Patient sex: M
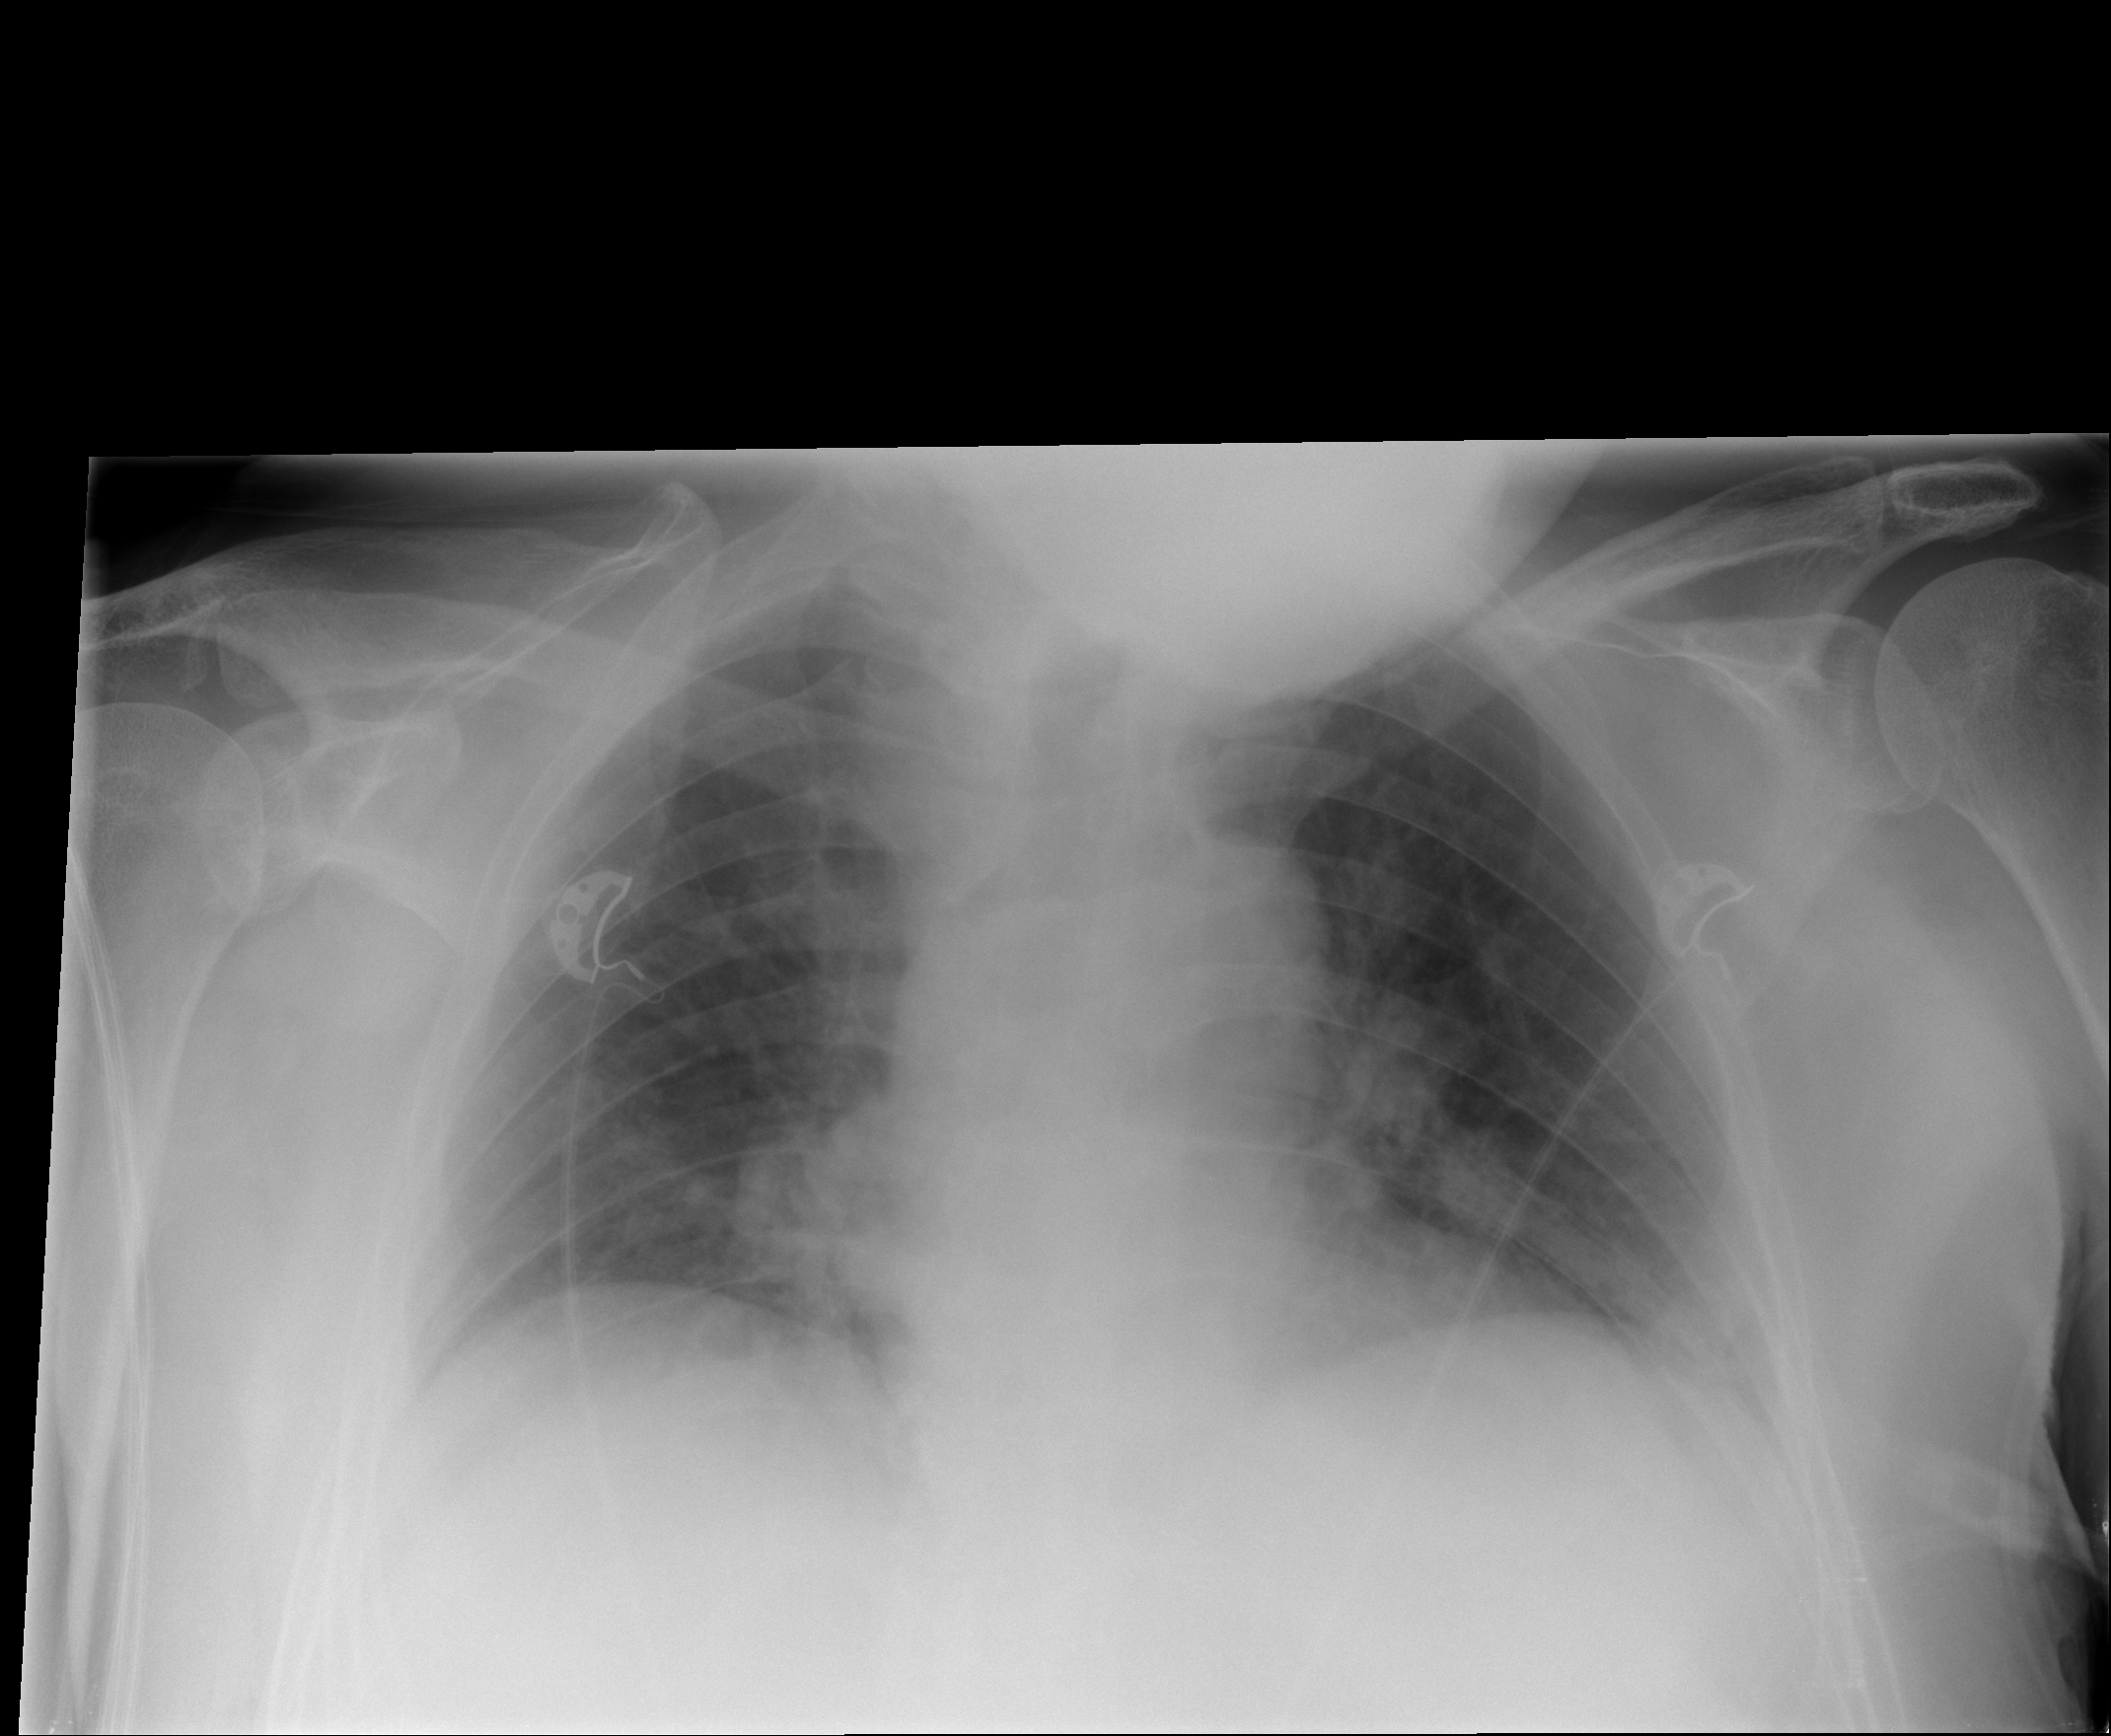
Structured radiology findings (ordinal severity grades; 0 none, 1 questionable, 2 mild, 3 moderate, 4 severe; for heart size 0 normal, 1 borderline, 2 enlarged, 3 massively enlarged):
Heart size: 1
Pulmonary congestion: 0
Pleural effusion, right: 0
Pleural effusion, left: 0
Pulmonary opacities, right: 1
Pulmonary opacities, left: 1
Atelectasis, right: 2
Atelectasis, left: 2